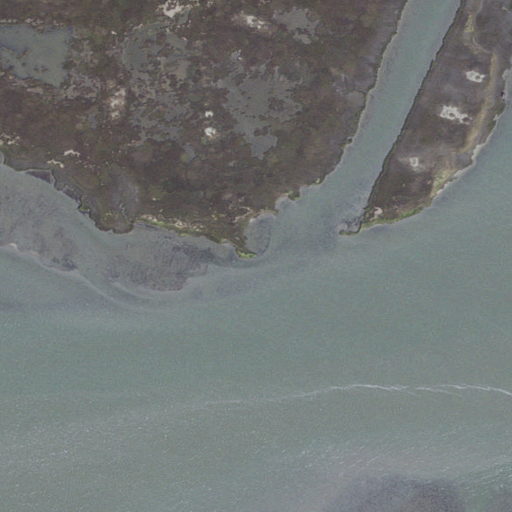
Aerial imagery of cape in Virginia named Walker Point containing open water and herbaceous wetlands